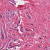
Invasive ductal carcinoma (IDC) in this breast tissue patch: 0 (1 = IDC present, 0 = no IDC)